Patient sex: F
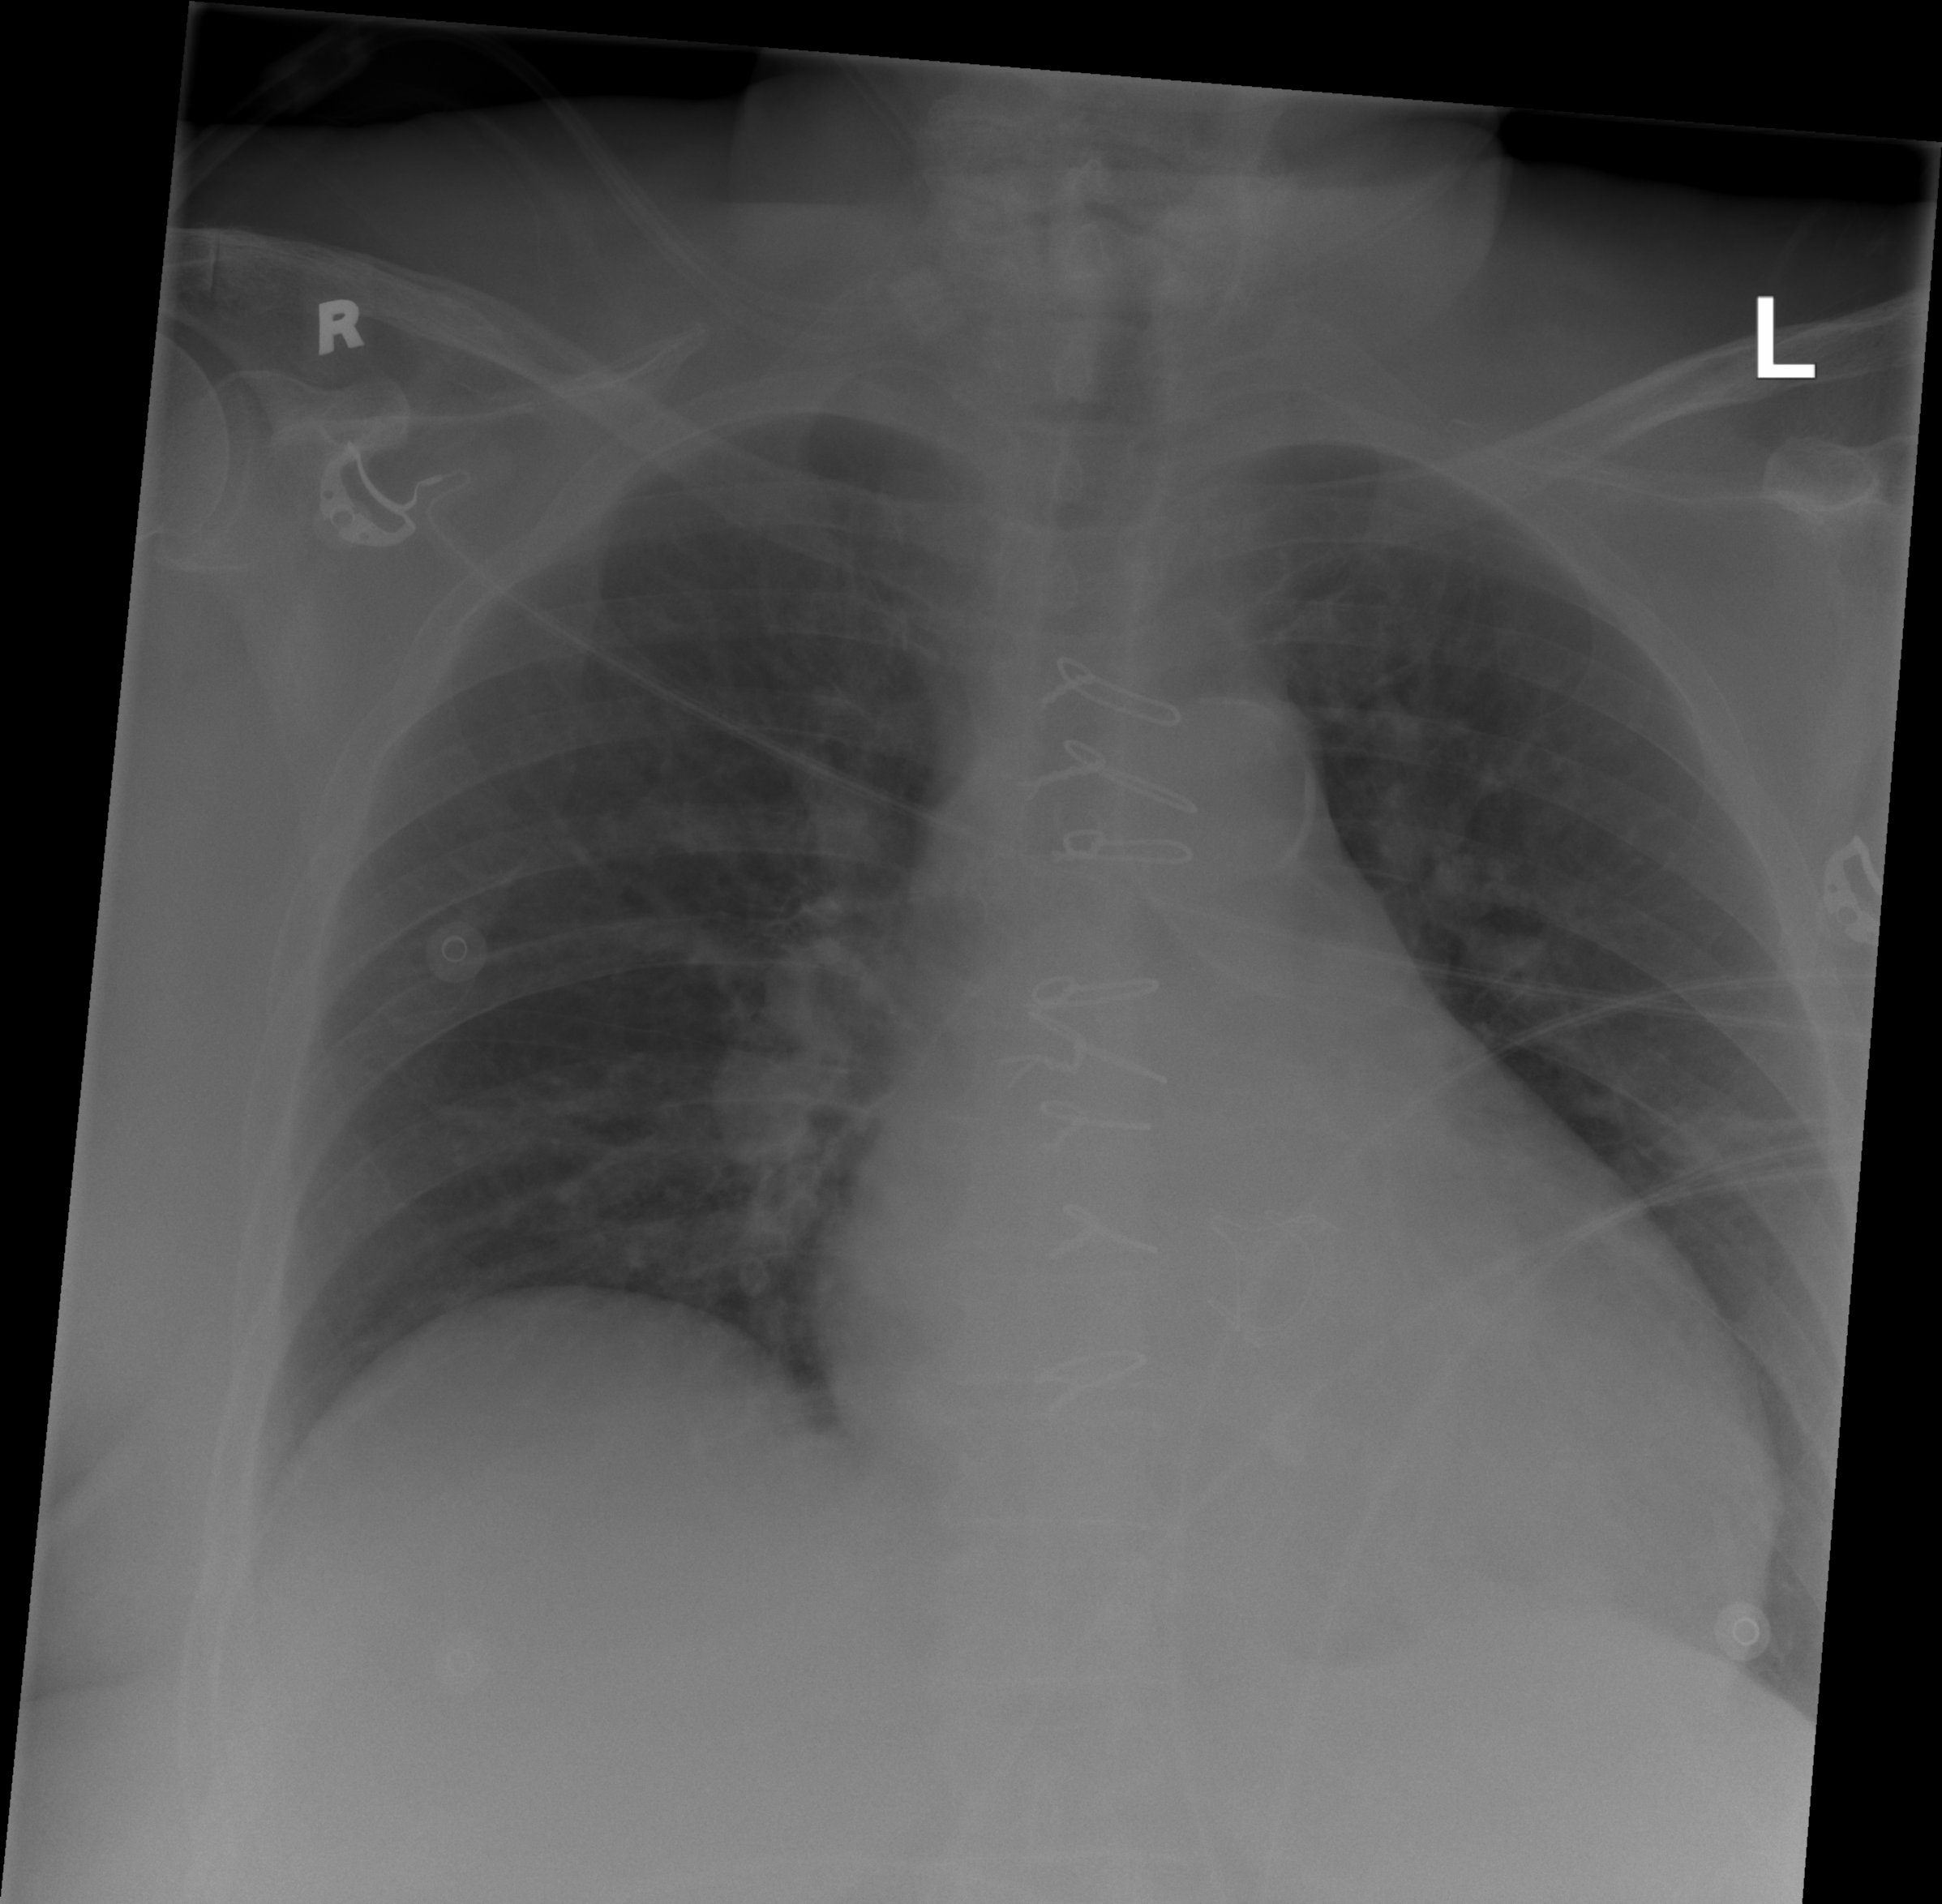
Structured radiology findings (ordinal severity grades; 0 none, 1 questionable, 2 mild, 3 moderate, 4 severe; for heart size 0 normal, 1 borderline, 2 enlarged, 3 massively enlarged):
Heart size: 2
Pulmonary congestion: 0
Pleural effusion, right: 0
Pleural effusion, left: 0
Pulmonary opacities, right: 0
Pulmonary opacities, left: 0
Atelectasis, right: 0
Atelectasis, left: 2